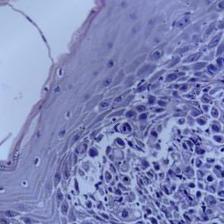
Diagnosis: OSCC